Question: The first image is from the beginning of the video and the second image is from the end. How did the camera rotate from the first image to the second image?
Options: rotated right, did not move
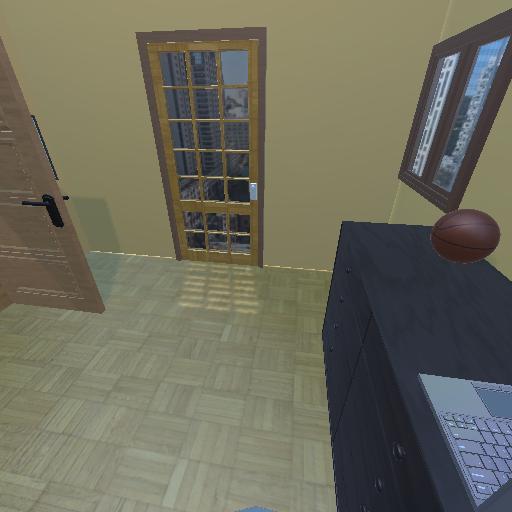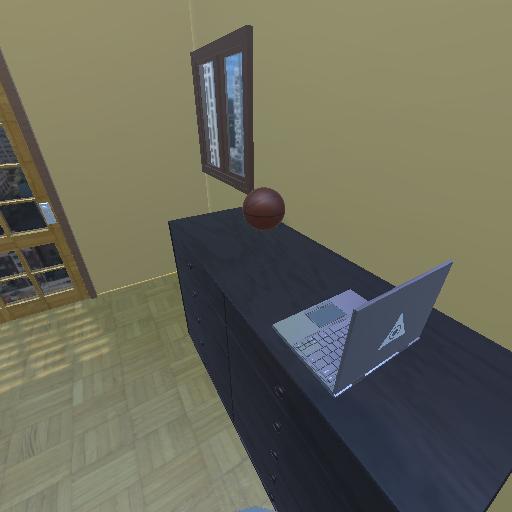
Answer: rotated right